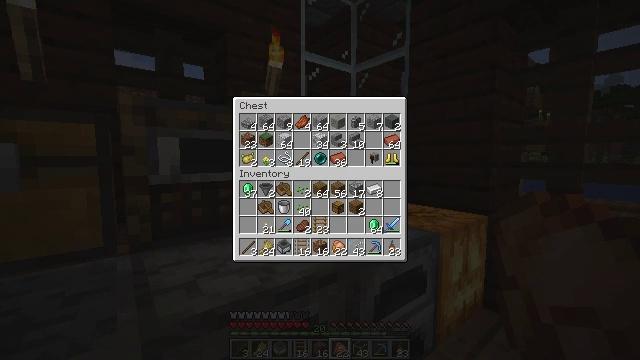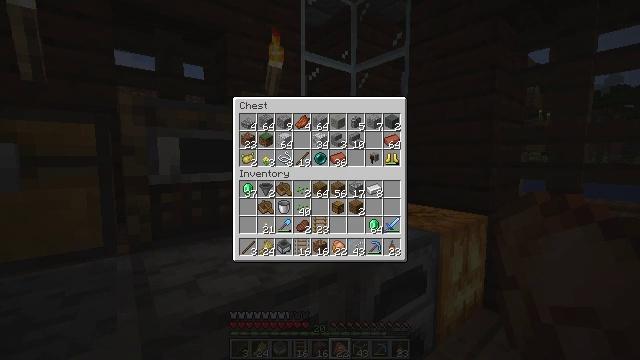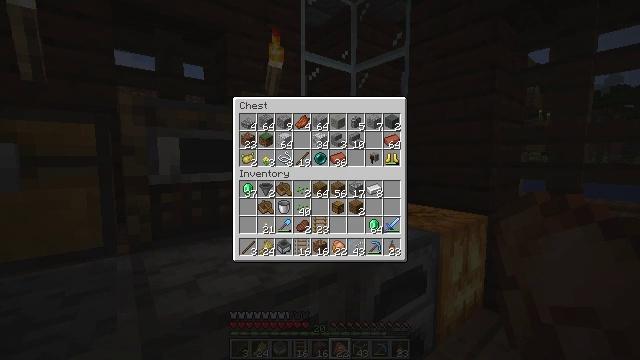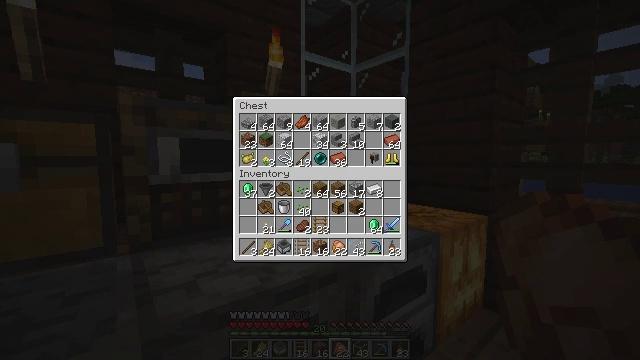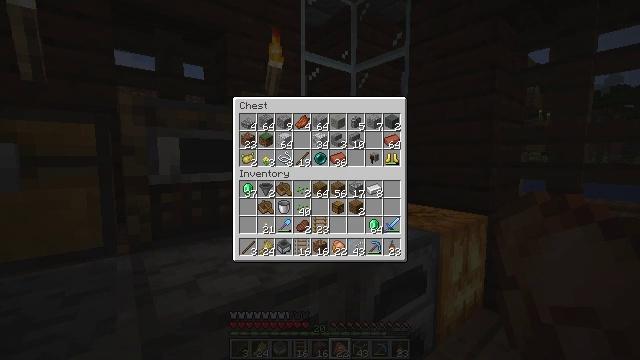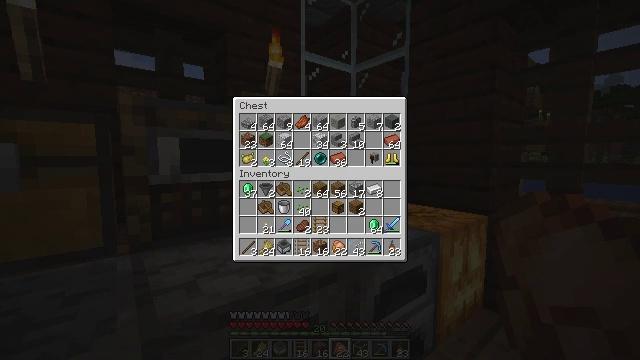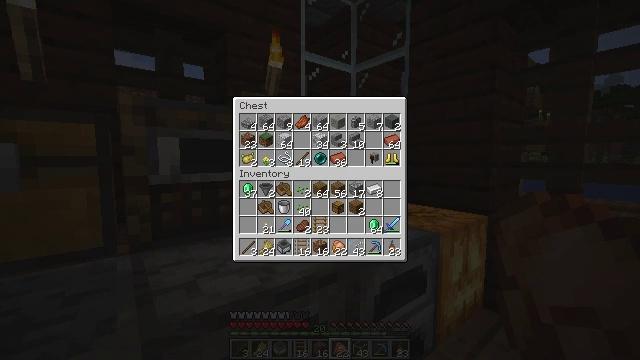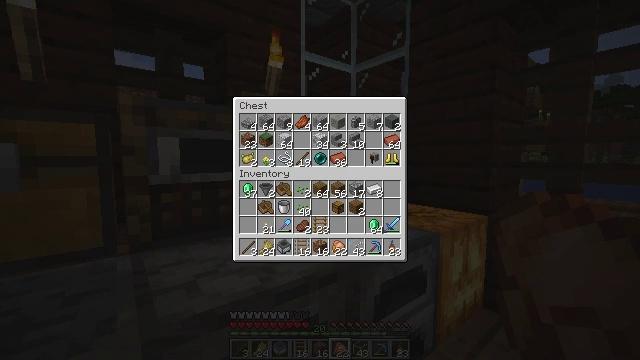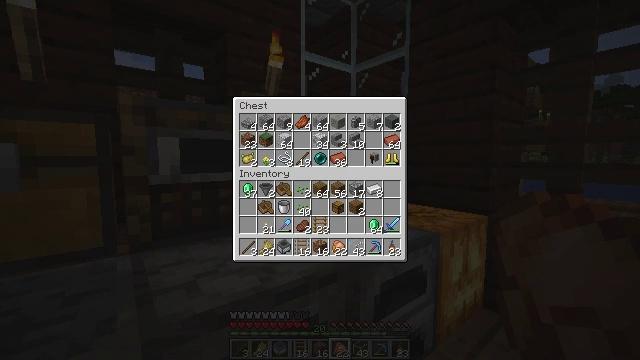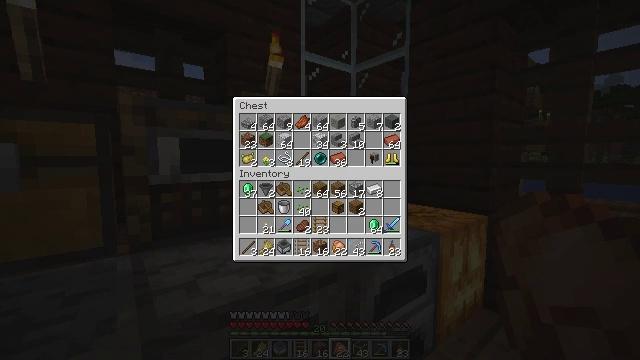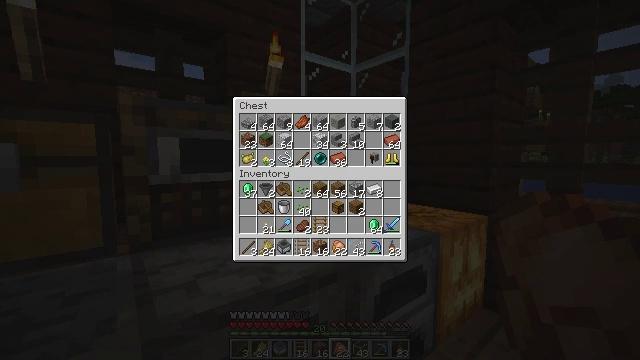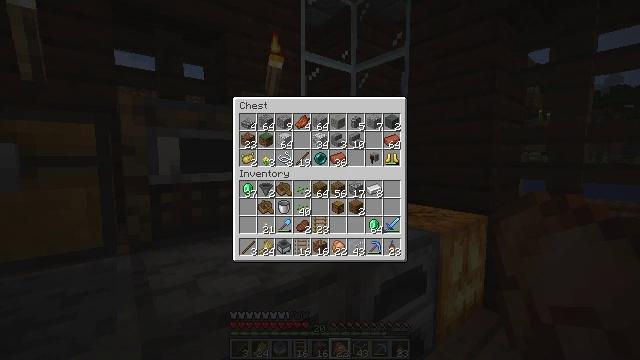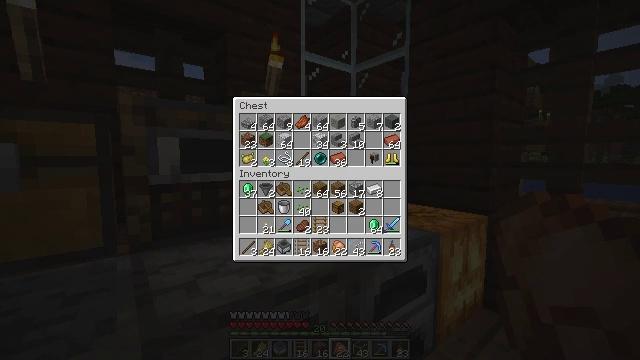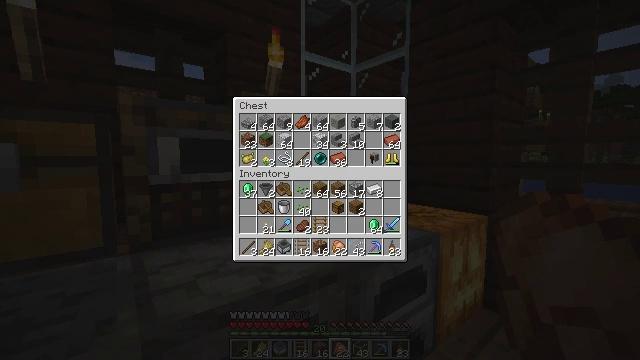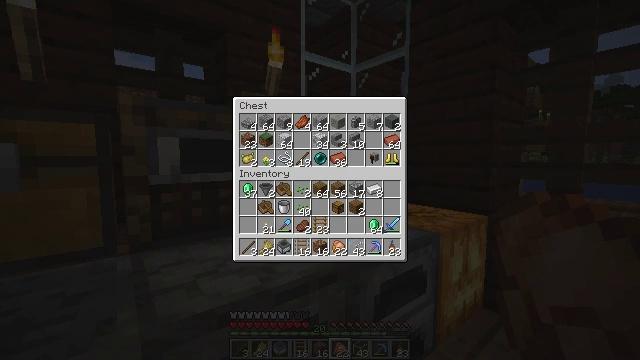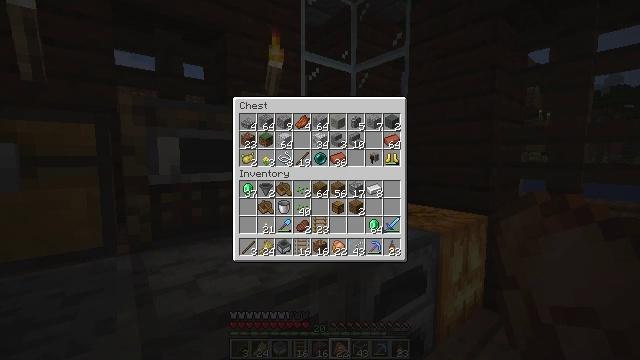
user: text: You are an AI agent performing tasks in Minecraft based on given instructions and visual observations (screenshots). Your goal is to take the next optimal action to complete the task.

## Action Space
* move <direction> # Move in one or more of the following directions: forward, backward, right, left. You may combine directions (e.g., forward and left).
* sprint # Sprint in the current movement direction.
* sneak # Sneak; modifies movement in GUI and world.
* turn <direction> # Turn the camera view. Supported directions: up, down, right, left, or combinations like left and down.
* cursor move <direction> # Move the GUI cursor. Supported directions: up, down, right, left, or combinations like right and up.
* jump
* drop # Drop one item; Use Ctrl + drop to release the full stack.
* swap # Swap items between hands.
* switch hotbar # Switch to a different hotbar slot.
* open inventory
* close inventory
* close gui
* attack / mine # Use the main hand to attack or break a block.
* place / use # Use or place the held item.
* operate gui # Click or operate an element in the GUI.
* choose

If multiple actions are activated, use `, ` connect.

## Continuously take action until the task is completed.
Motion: motion action
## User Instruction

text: Open the crafting table and make an observer.
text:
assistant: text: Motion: no_op
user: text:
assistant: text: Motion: no_op
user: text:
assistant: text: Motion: no_op
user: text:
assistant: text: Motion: no_op
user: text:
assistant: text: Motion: no_op
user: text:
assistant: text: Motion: no_op
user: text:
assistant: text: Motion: no_op
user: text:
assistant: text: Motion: no_op
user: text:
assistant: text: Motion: no_op
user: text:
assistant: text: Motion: no_op
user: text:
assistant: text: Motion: no_op
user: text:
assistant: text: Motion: no_op
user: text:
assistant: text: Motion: no_op
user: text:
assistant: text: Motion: no_op
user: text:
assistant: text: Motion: no_op
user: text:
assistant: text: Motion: no_op
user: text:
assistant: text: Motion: no_op
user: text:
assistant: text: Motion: no_op
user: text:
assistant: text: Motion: no_op
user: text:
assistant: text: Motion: no_op
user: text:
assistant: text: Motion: no_op
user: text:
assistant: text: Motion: no_op
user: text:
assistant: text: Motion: no_op
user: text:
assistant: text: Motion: no_op
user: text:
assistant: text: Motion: no_op
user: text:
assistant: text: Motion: no_op
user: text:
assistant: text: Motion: no_op
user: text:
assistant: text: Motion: no_op
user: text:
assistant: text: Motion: no_op
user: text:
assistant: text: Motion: no_op